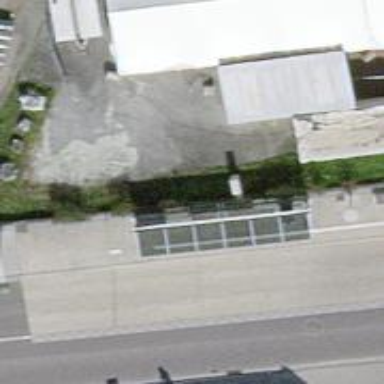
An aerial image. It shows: Light grey transit shelter with advertising poster box.